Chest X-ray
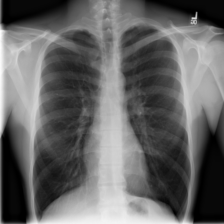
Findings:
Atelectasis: negative
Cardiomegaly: negative
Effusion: negative
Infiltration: negative
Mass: negative
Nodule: negative
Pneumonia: negative
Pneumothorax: negative
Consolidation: negative
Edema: negative
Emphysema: negative
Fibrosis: negative
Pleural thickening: negative
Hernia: negative